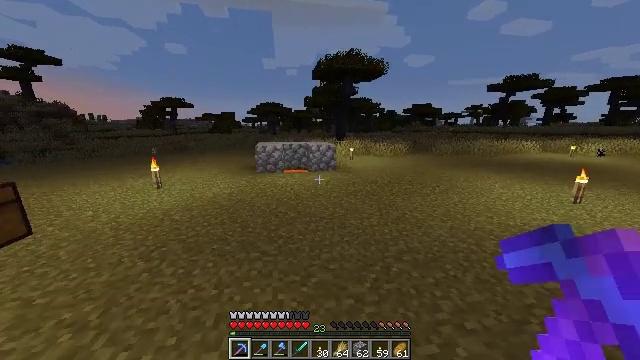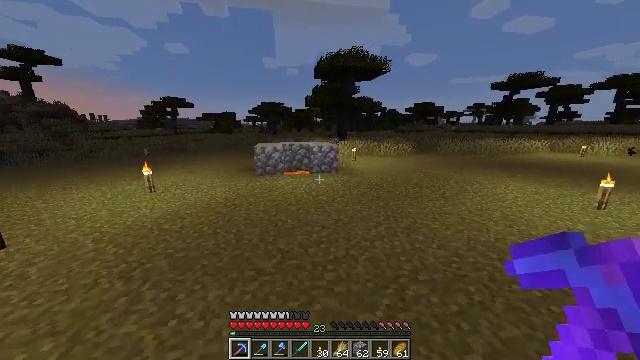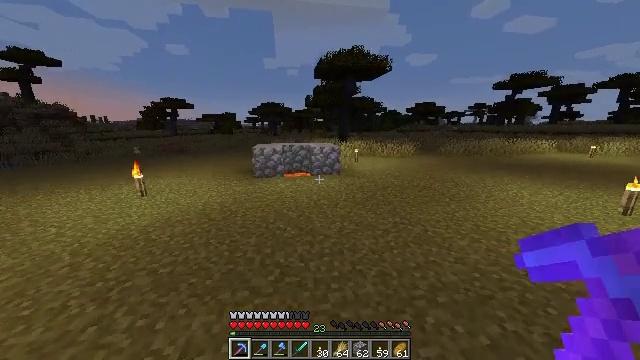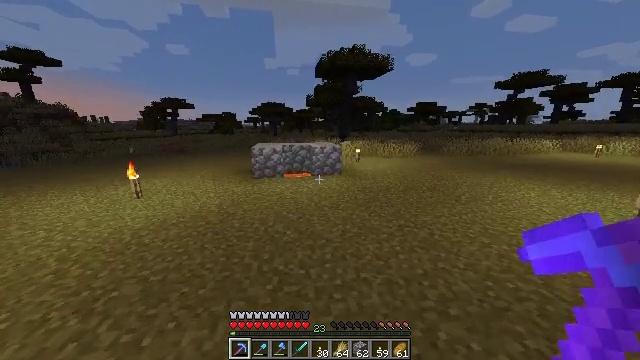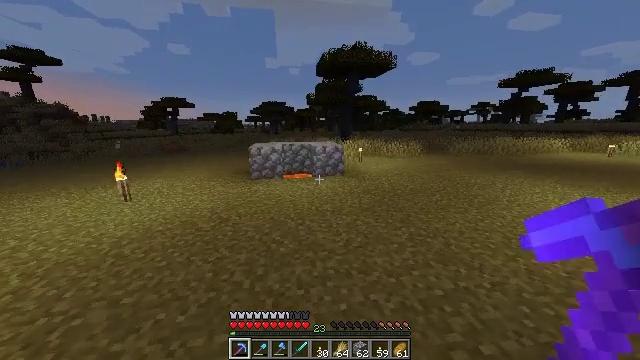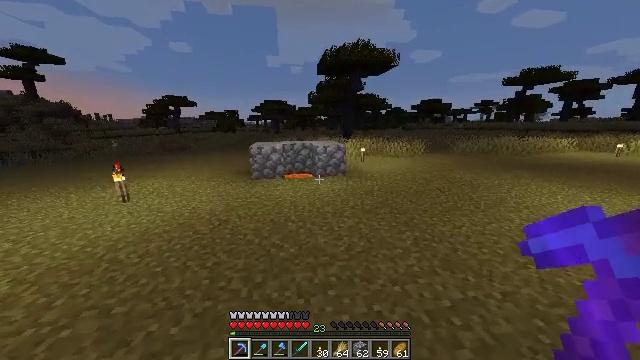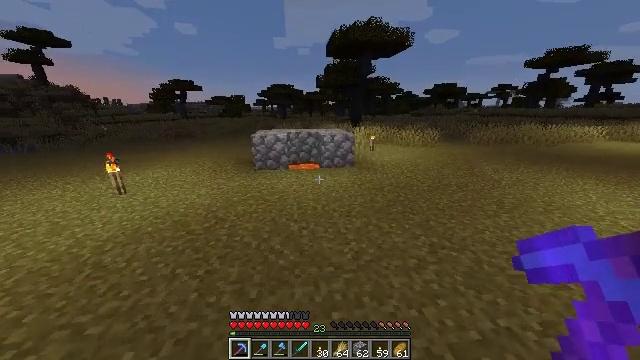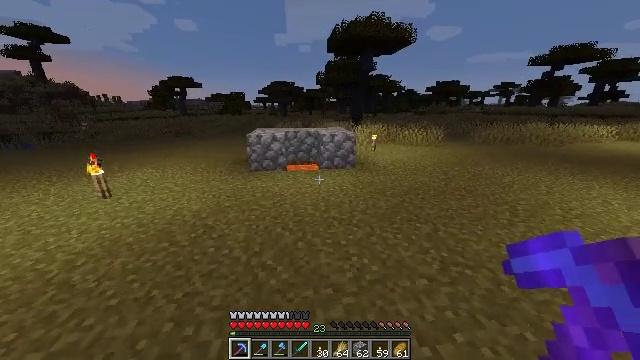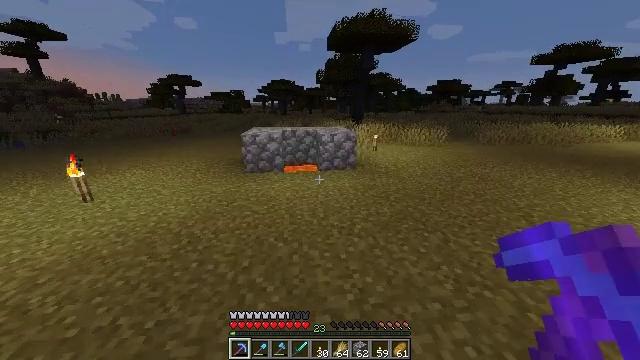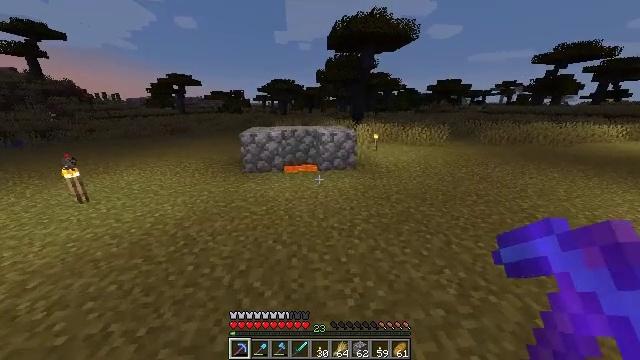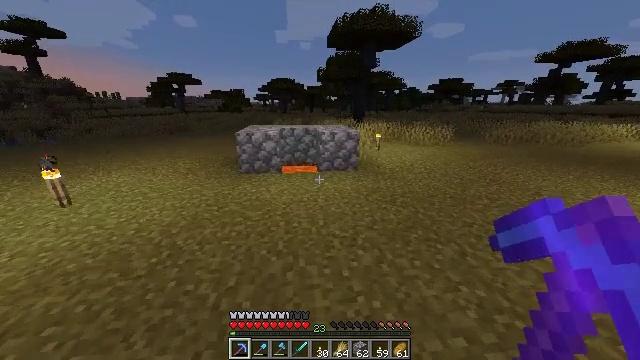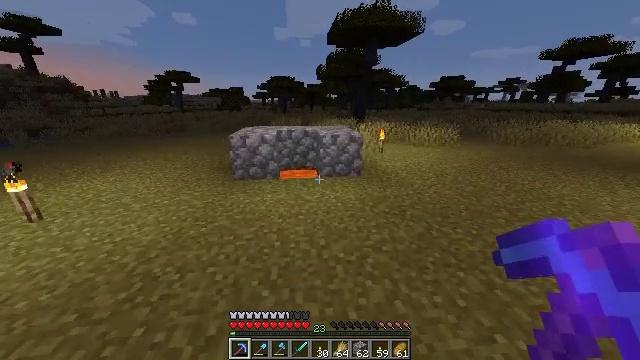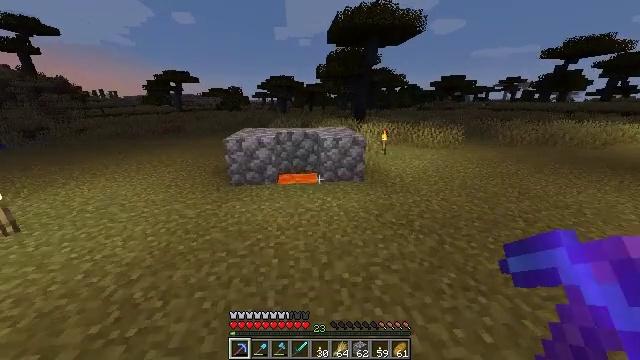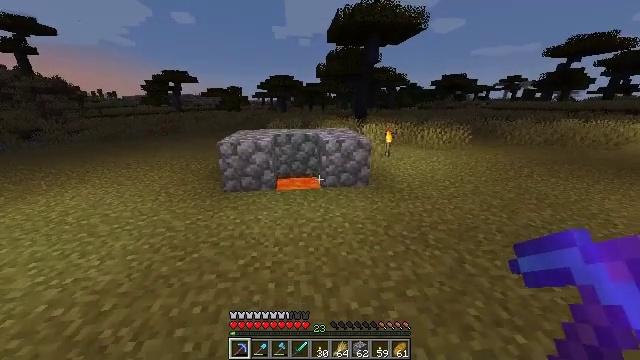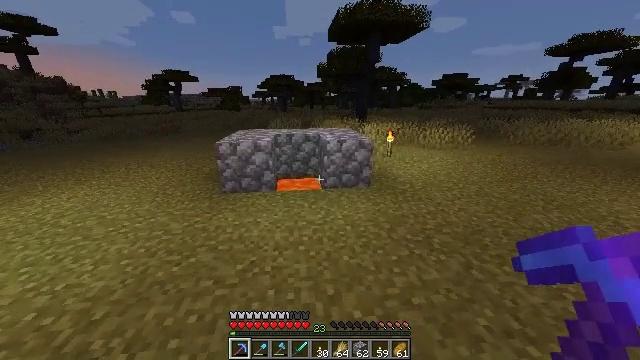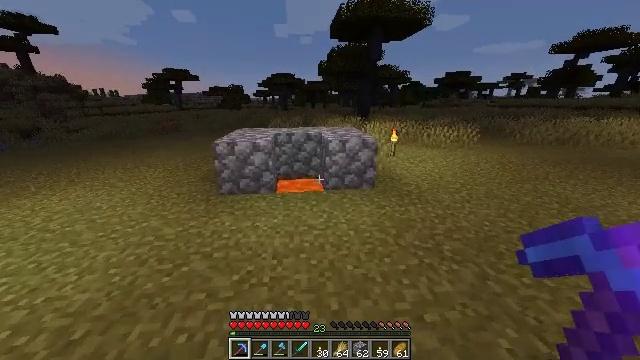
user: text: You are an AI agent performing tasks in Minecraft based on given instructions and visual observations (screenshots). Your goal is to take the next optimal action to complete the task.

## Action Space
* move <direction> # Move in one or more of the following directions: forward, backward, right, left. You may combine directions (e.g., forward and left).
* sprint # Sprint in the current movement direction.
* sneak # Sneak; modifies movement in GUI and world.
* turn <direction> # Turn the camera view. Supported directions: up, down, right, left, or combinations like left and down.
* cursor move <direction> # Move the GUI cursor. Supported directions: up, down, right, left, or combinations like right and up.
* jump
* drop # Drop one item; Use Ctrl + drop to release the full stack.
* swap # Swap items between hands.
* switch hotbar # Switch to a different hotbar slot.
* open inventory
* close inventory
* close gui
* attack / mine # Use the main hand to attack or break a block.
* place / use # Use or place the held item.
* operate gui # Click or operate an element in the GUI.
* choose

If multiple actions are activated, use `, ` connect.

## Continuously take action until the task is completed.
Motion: motion action
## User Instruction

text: Drop a lantern.
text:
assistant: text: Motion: move forward, sprint
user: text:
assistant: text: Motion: move forward, sprint
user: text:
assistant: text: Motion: move forward, sprint
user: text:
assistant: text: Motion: move forward, sprint
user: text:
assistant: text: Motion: move forward, sprint
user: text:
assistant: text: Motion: move forward, sprint, turn left and down
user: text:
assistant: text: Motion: move forward, sprint
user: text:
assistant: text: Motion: move forward, sprint
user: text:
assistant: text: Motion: move forward, sprint
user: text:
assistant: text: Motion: move forward, sprint
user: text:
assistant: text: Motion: move forward, sprint
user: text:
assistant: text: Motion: move forward, sprint
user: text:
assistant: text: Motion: move forward, sprint
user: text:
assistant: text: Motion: move forward, sprint
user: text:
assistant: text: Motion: move forward
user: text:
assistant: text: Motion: move forward
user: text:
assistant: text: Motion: move forward, turn left and down
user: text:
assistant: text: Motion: move forward, turn left and down
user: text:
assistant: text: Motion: move forward, turn down
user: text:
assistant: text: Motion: turn left and down
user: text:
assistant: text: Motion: no_op
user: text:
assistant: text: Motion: no_op
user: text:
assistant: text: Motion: no_op
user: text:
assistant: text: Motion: no_op
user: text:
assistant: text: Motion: no_op
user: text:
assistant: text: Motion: no_op
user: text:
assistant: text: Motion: no_op
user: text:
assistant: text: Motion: move forward
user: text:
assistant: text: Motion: move forward
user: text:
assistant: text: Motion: move forward